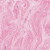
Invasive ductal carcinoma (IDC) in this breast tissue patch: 0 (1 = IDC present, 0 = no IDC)